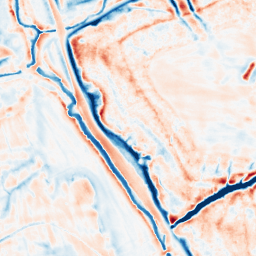
Category: edge_preserving
Decomposition family: bilateral
Decomposition parameters: d: 21
sigma_color: 50
sigma_space: 50
Upsampling method: linear_exact
Upsampling parameters: scale: 2
Upsampling scale: 2